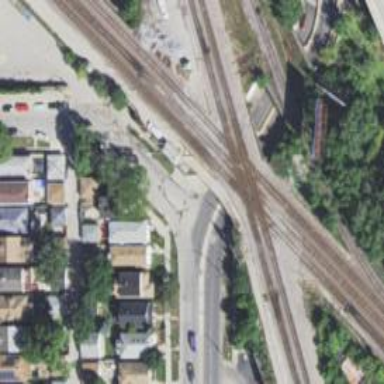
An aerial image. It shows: Railway crossing.